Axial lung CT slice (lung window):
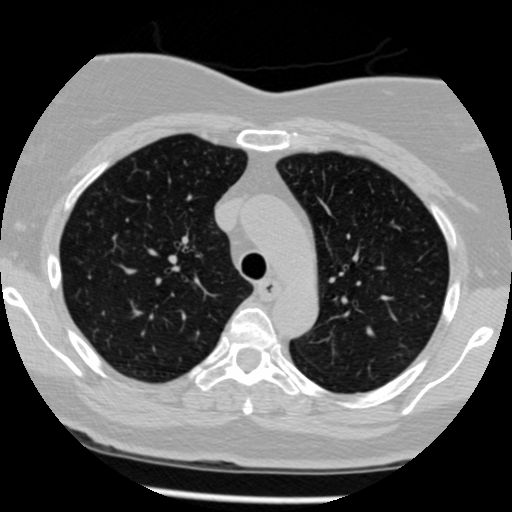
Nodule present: no